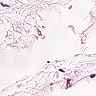
Metastatic tissue present: yes